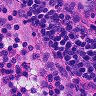
Metastatic tissue present: no